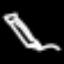
Label: pencil